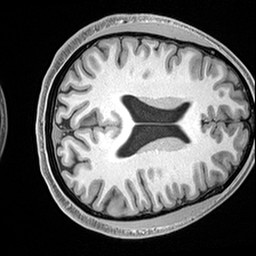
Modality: T1w
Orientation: axial
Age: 21
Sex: male
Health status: healthy
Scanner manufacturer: siemens
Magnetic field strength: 3 T
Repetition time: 2.4 s
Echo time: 0.00217 s